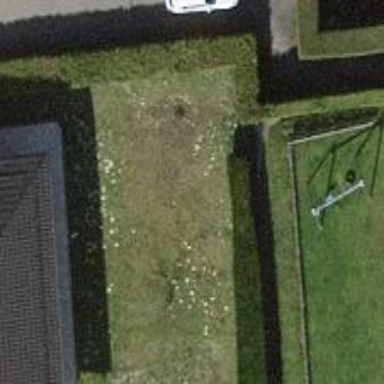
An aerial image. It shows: Hedge barrier.